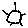
Label: sun